Question: I have a problem in my SQL Query
i want to select DISTINCT StudentGroups(SG) but the query gives me some repetations
here is my Query
'''
SELECT DISTINCT(SG.SGID), en.EnrollmentID, CR.Name AS Course, INS.Name as Instructor,
S.Session, SG.StartTime, SG.EndTime, EN.CreateDate
FROM StudentGroups SG inner JOIN Enrollments EN ON SG.SGID = EN.SGID
JOIN Courses CR ON SG.CourseID = CR.CourseID
JOIN Class CL ON SG.ClassID = CL.ClassID
JOIN Instructors INS ON SG.InstructorID = INS.InstructorID
JOIN Sessions S ON SG.SessionID = S.SessionID
WHERE EN.SGID NOT IN ( SELECT SGID FROM Enrollments
WHERE StudentID = 45
'''
This query gives me following data

but i don't want repeated SGID
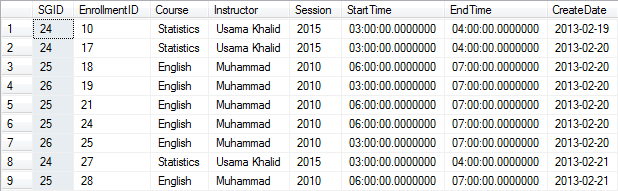
Answer: 'DISTINCT' always applies to all columns returned. Putting parentheses around one column makes no difference in its behavior.
If you want your results to contain only unique values of 'SG.GID', you can use a 'GROUP BY' clause instead--but then in the other columns. You do this by using aggregate functions like 'MIN()','MAX()','COUNT()','SUM()', etc. Simplified example:
'''
SELECT SG.SGID,
MIN(SG.START_TIME), --the lowest start time for this sgid.
COUNT(DISTINCT en.EnrollmentID) --the unique enrollments for this sgid.
FROM StudentGroups SG
INNER JOIN Enrollments EN ON SG.SGID = EN.SGID
GROUP BY SG.SGID;
'''
When joining multiple tables as in your original query, you have to be careful when counting and summing things, as duplicates from the join can give you incorrect results.
Another option would be to use 'ROW_NUMBER()' to return one row for each 'SGID':
'''
SELECT * FROM (
SELECT SG.SGID,
SG.START_TIME,
en.EnrollmentID,
ROW_NUMBER() OVER (PARTITION BY SGID ORDER BY SG.START_TIME) as RN
FROM StudentGroups SG
INNER JOIN Enrollments EN ON SG.SGID = EN.SGID
)
WHERE RN = 1;
'''
This numbers the rows for each 'SGID', starting at 1 and sorted by the value of 'SG.START_TIME'. It will return the one row with the earliest start time for each 'SGID'. If multiple rows have the same start time, it will select any one of those, more or less at random. You could add more fields to the 'ORDER BY' clause to further define which rows are returned.